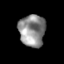
Tissue: skin
Cell type: Epithelial cells
Senescence score: 0.2253
Nuclear area (px): 821
Mean DAPI intensity: 140.878